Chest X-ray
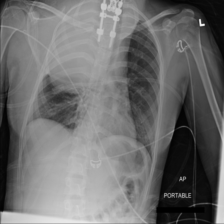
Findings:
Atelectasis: negative
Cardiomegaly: negative
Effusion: negative
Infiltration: negative
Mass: positive
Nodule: negative
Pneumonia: negative
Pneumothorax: negative
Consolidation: negative
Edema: negative
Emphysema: negative
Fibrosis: negative
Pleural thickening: negative
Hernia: negative